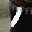
Label: 1